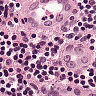
Metastatic tissue present: no